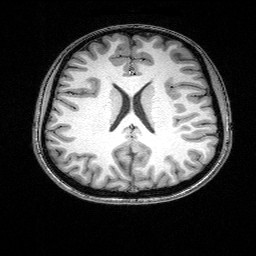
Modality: T1w
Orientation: coronal
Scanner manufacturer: siemens
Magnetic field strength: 3 T
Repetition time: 2.25 s
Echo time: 0.00418 s